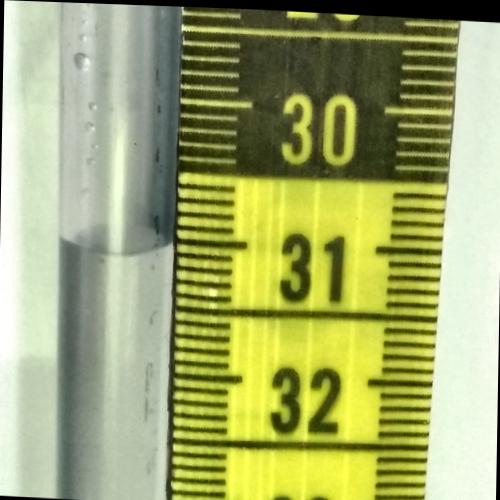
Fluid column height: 31.0 cm